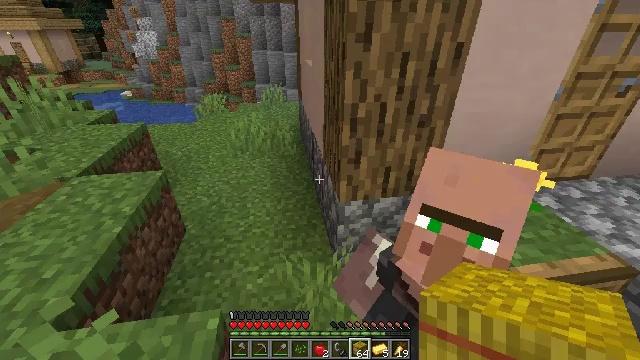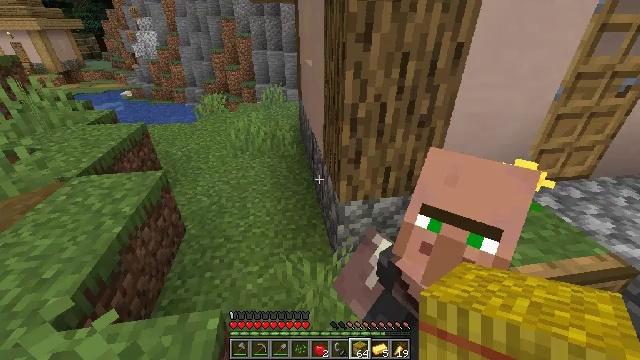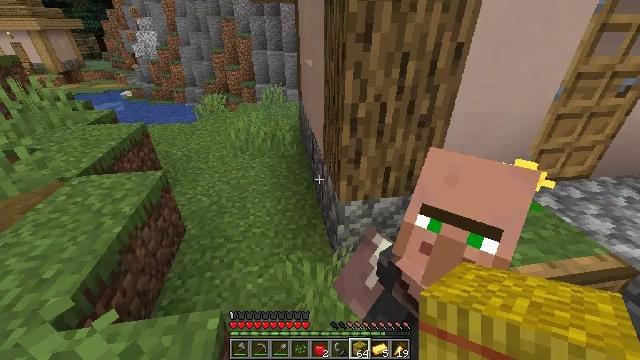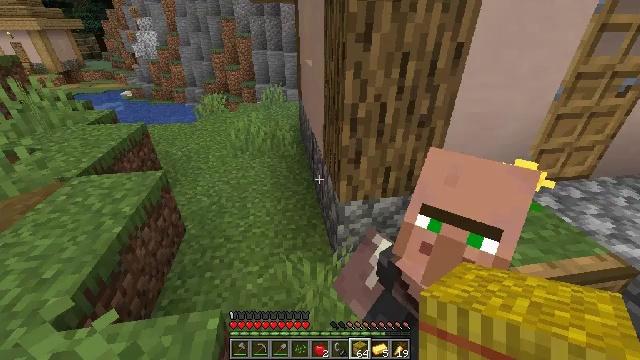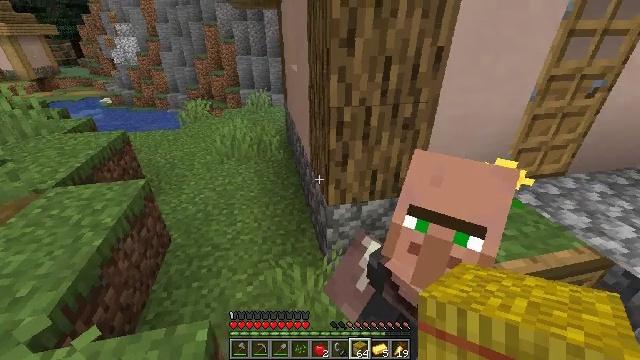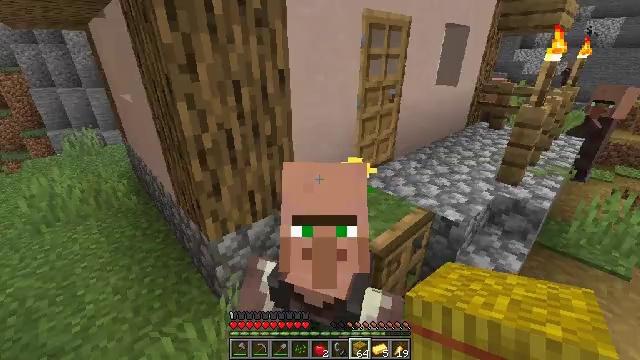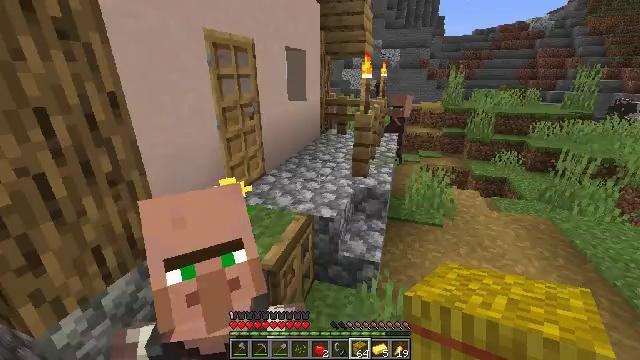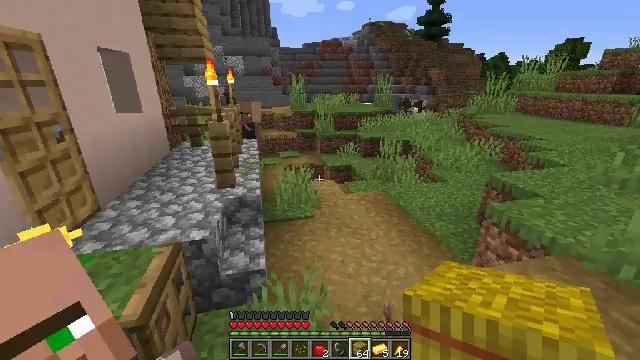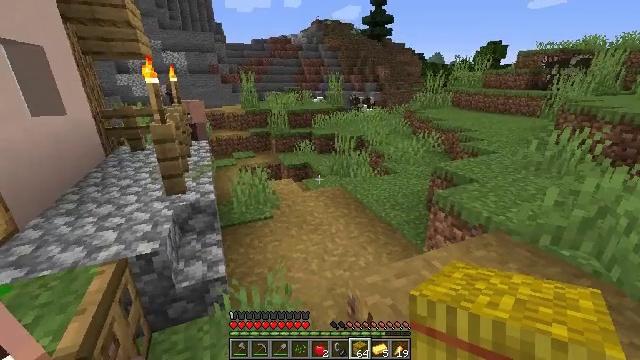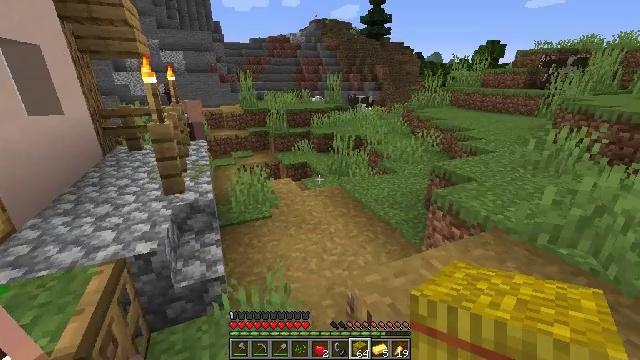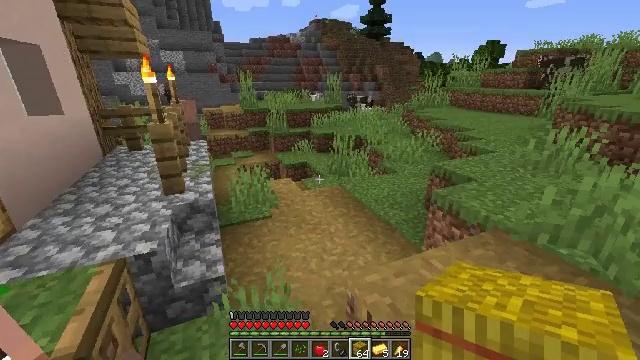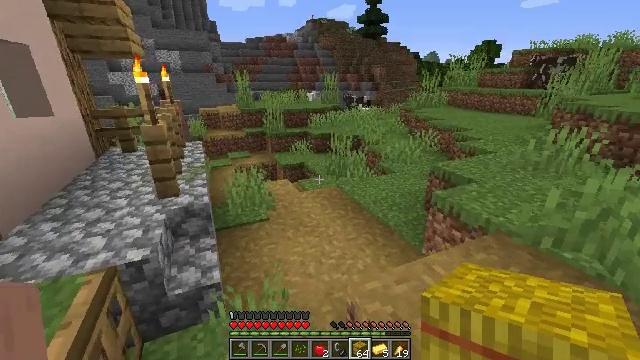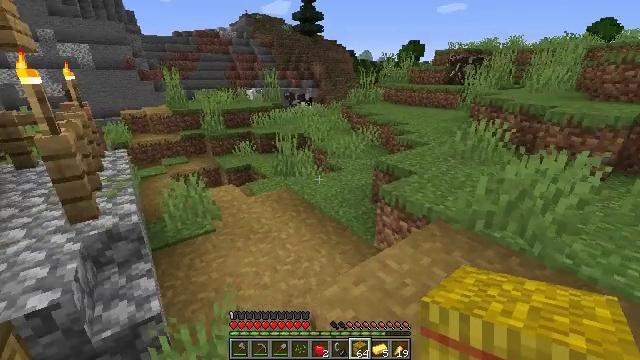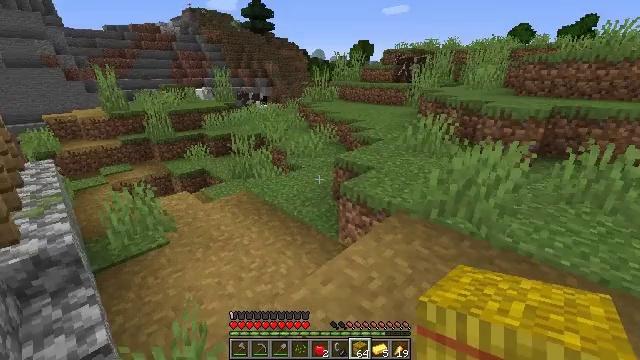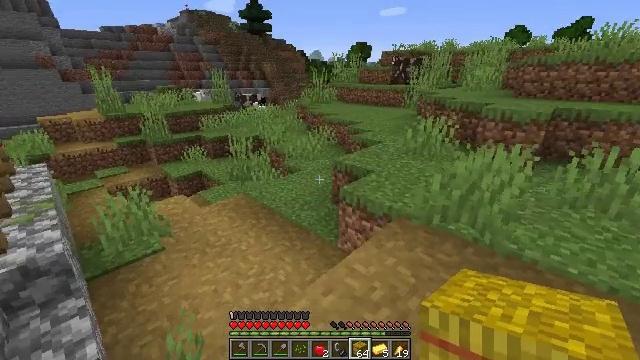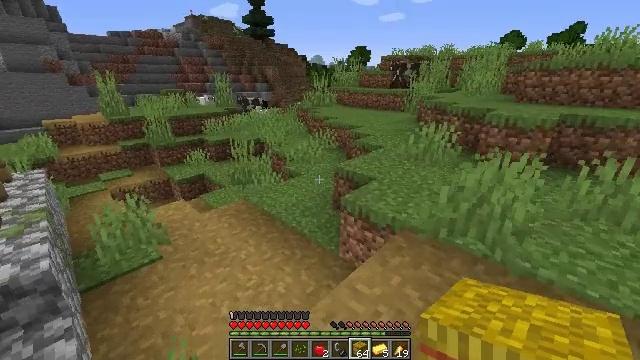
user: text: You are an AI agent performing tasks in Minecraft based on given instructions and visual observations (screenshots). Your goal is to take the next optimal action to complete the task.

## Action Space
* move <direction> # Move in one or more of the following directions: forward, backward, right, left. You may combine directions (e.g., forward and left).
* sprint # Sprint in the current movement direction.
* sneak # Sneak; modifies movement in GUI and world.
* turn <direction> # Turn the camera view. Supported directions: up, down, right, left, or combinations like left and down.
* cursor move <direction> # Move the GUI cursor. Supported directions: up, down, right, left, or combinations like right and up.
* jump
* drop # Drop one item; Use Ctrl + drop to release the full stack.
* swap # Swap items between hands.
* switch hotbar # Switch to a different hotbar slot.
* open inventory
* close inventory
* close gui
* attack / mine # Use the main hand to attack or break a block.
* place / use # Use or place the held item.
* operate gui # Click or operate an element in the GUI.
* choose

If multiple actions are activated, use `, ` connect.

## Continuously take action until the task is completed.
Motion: motion action
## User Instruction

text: Attack the clay block to obtain it.
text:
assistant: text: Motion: close gui
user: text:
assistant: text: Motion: no_op
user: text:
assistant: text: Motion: no_op
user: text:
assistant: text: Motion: turn right
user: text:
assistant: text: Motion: turn right and up
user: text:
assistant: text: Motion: turn right and up
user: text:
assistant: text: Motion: turn right and up
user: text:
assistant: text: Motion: turn right
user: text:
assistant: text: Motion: no_op
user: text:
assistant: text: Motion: no_op
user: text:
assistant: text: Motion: move forward
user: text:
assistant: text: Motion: move forward, turn right
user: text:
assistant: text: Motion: turn right
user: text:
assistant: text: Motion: move forward
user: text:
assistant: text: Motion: move forward
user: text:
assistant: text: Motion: move forward
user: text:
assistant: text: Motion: move forward
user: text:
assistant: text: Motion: move forward
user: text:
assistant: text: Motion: move forward
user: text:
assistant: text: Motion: move forward
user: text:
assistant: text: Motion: move forward, turn left and up
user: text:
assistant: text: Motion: move forward, turn left
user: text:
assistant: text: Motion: move forward, turn left, jump
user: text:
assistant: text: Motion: move forward, turn left, jump
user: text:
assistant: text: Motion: move forward, turn left, jump
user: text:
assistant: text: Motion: move forward, turn left, jump
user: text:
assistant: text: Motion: turn left, jump
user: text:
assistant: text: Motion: turn left
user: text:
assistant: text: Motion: turn up
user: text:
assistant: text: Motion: no_op